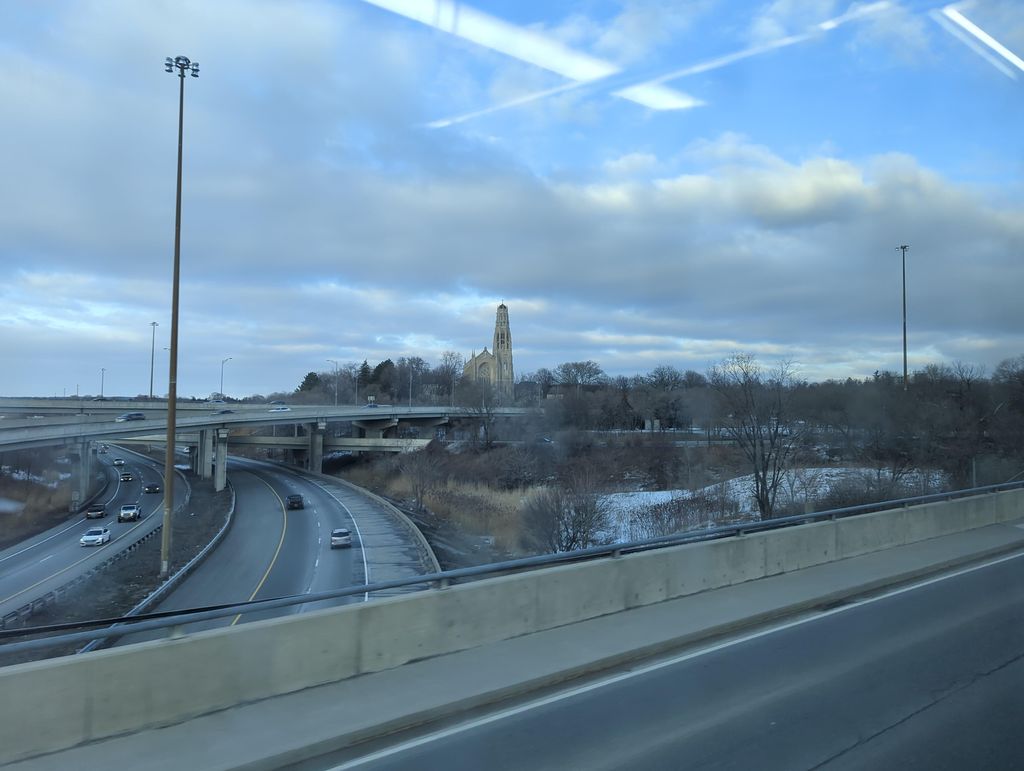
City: hamilton